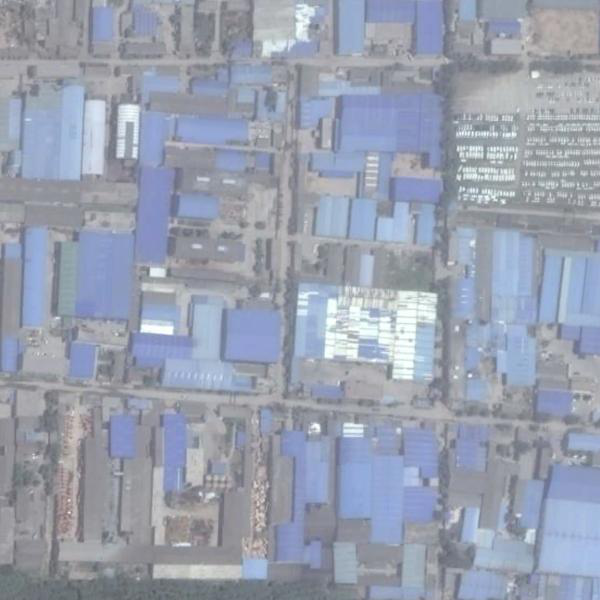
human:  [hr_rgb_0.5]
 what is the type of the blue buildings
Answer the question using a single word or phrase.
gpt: industrial